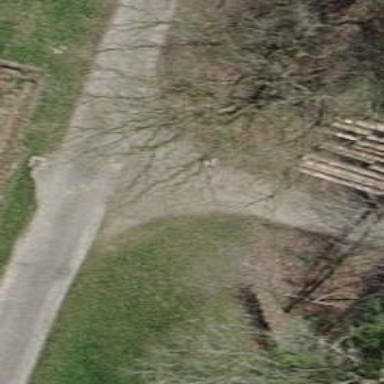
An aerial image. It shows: Paved track road with grade1 track type.